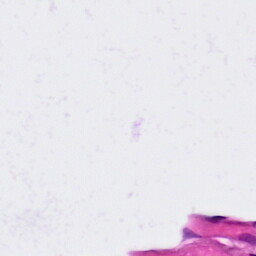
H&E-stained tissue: Lung